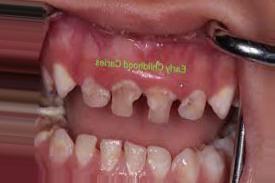
Condition: Caries